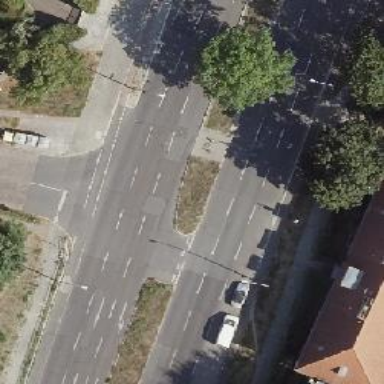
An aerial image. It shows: Unmarked footway crossing with traffic island.